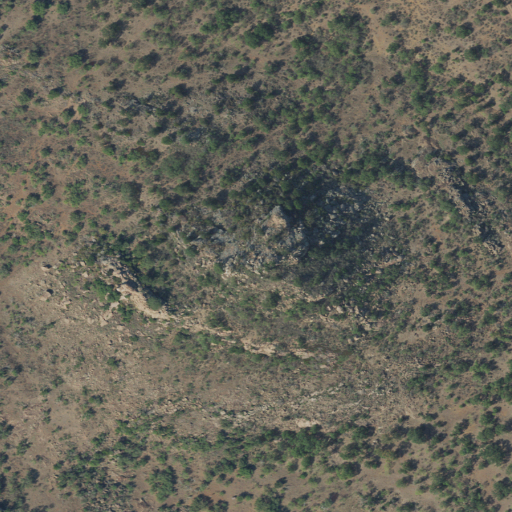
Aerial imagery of mountain in Texas named Bodie Peak containing shrub and evergreen forest